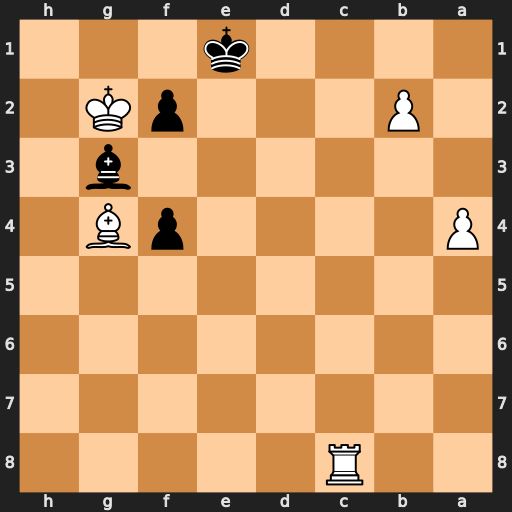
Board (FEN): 2R5/8/8/8/P4pB1/6b1/1P3pK1/4k3
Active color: b
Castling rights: -
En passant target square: -
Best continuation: f1=Q#